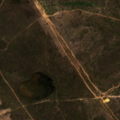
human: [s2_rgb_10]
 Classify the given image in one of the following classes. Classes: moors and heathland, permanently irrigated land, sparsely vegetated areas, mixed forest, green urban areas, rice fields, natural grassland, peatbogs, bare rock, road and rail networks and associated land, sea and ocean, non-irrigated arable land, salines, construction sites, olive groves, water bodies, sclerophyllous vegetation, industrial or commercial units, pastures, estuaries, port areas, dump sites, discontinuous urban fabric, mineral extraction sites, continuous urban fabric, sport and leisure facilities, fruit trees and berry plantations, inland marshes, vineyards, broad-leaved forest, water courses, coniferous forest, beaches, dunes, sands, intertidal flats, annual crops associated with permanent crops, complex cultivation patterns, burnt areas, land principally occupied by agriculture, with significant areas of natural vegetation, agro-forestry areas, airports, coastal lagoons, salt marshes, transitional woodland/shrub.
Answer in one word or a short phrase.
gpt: transitional woodland/shrub